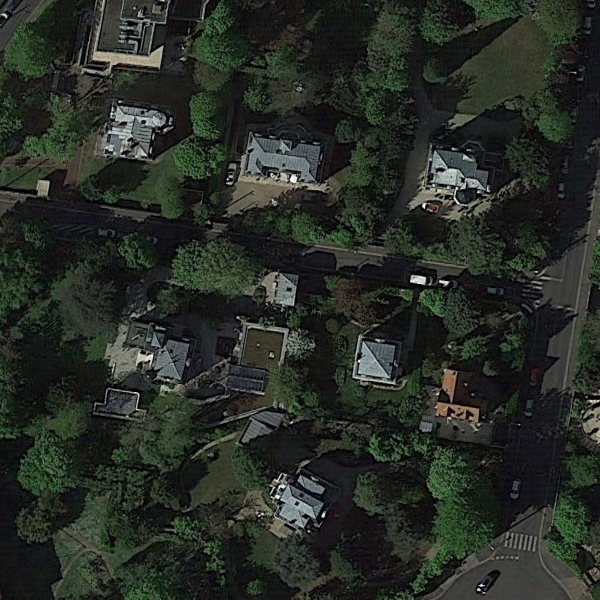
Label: MediumResidential